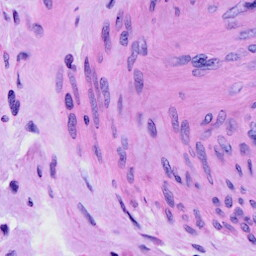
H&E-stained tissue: Cervix